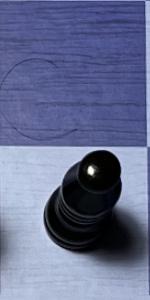
Label: Bishop_Black